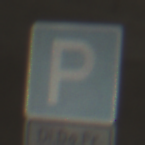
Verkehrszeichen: Parken
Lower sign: ZeitangabenMitBeschraenkungAufWochentage3
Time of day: Midday
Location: Roofed (Tunnel)
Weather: NotSpecified
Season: NotSpecified
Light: Natural